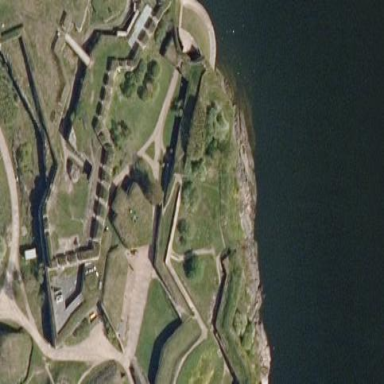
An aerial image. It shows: Historic castle building.